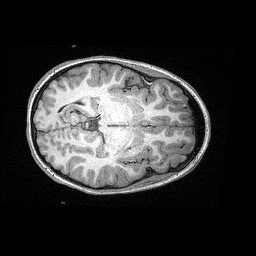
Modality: T1w
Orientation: axial
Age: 13
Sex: female
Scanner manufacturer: siemens
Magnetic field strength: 3 T
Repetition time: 2.4 s
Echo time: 0.00313 s